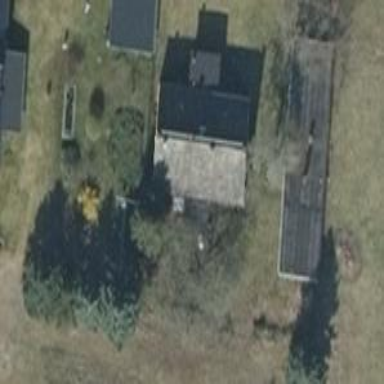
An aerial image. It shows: Grey house with flat roof.